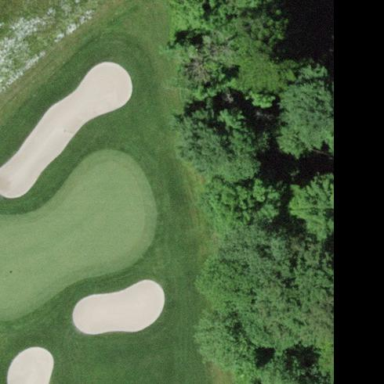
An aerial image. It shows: Golf green.